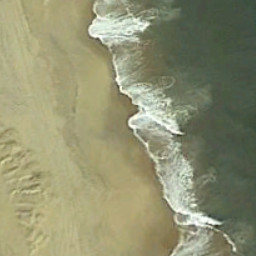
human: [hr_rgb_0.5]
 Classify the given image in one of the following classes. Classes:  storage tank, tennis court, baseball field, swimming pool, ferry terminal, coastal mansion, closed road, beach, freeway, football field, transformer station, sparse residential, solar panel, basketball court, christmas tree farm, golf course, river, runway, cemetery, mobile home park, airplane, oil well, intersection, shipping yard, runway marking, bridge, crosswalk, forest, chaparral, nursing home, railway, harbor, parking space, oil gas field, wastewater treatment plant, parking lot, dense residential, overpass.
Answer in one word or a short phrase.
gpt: beach